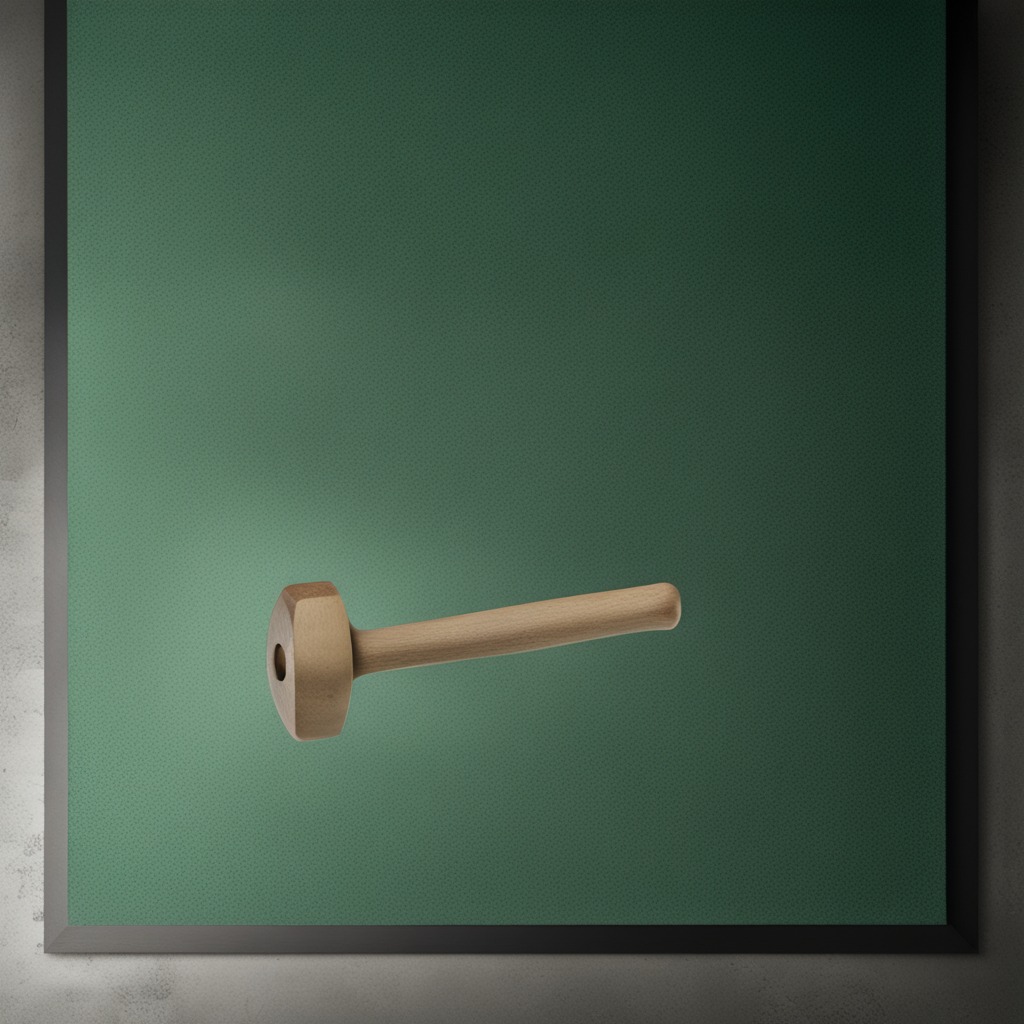
A hammer is lying on a clean granite tabletop covered with a green rubber mat inside a workshop under bright overhead lighting crisp shadows high clarity worn but beneath the mat.